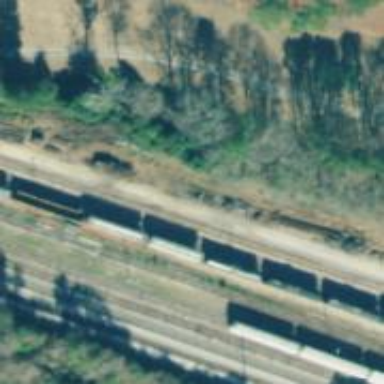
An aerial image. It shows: View of railway yard.